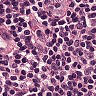
Metastatic tissue present: no